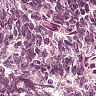
Metastatic tissue present: no